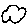
Label: cloud